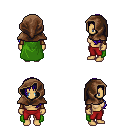
a pixel art fantasy rpg character, female body template, human, tanned skin, green cape, red pants, blue left-swept hairstyle, cloth hood, cloth bracers, four views (front, back, left, right), 2x2 character sprite sheet, small pixel art, hard edges, no anti-aliasing